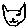
Label: cat